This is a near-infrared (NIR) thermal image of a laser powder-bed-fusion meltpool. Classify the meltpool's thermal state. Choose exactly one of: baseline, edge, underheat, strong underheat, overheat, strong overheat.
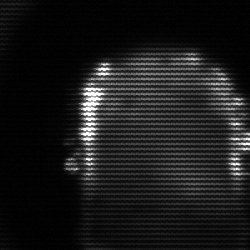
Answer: baseline